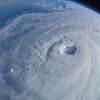
Label: cloud